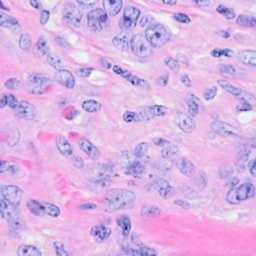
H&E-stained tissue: Breast